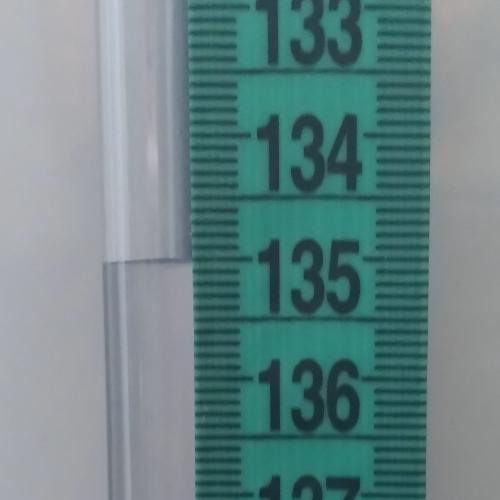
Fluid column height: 135.0 cm